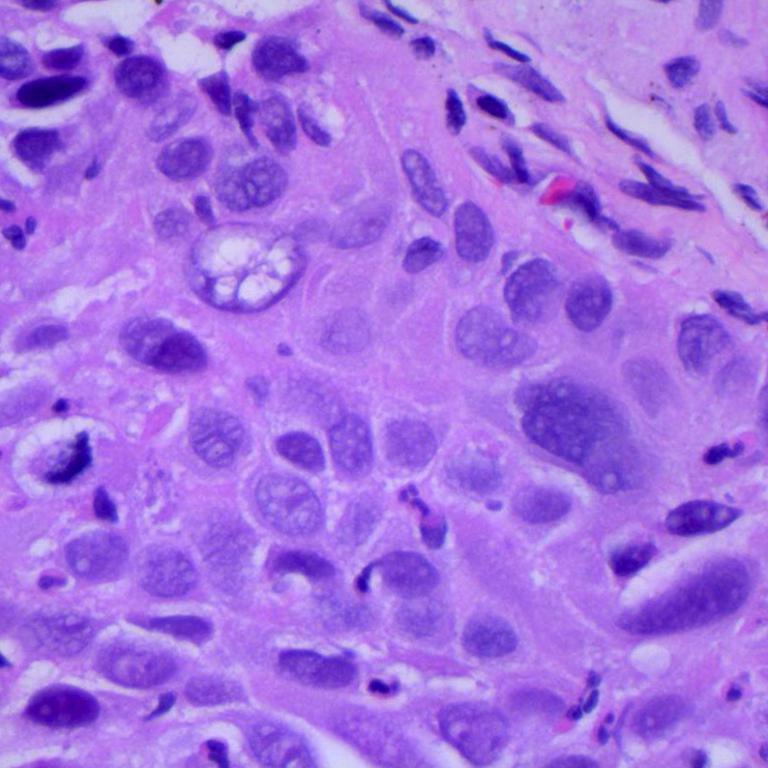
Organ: lung
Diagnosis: squamous carcinomas